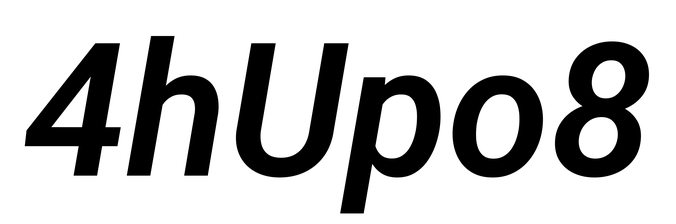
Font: Roboto-Italic_SemiBold_Italic